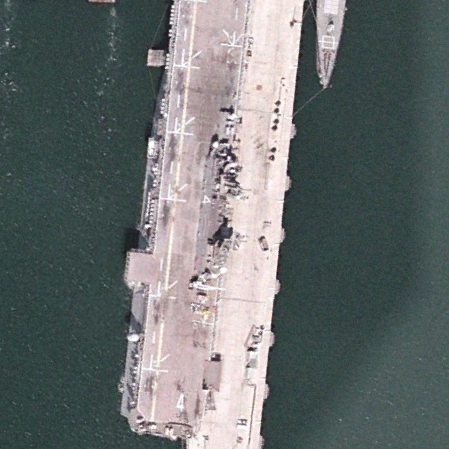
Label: assault